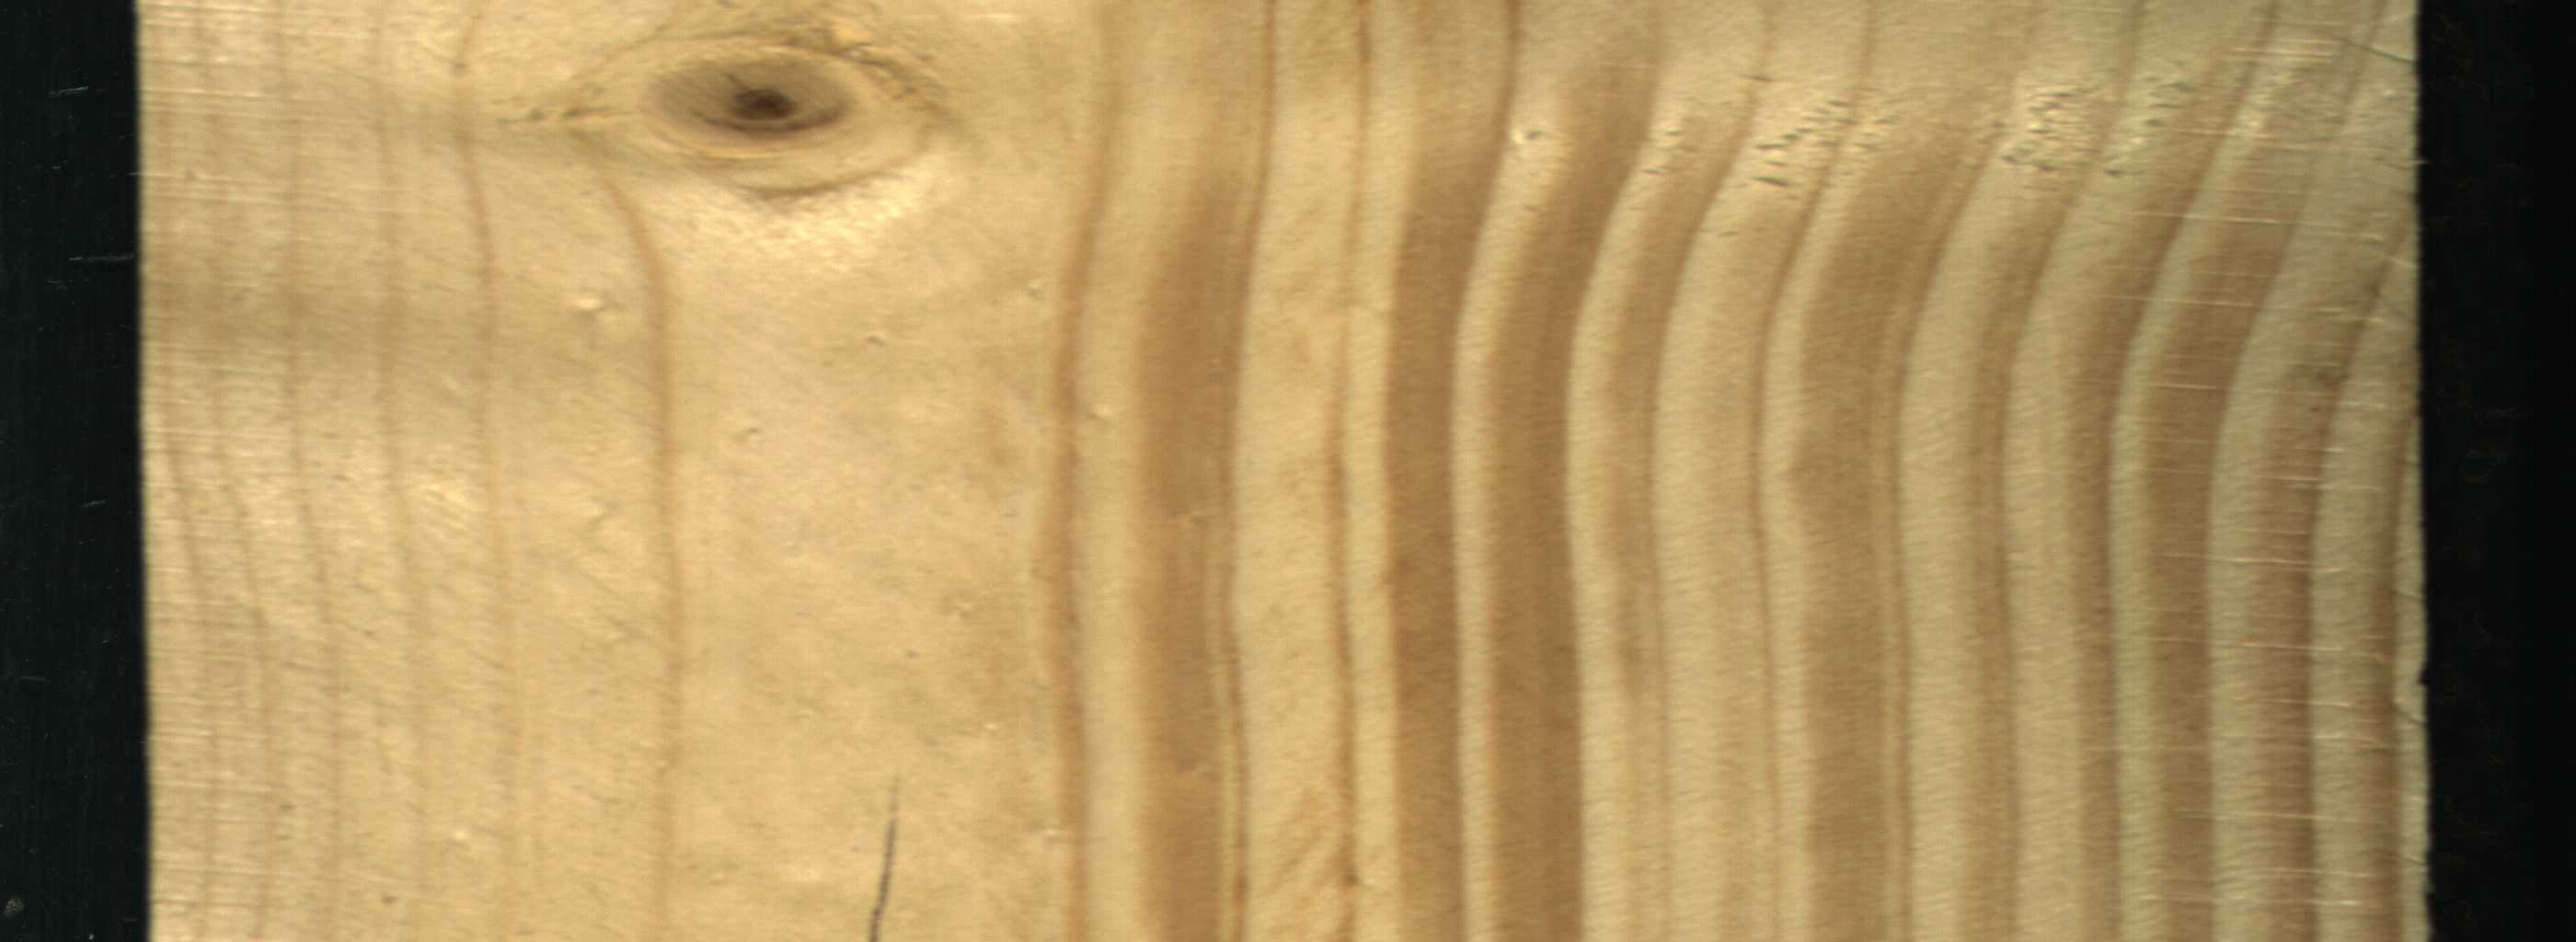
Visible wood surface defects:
Crack
Live_Knot